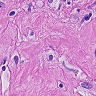
Metastatic tissue present: yes